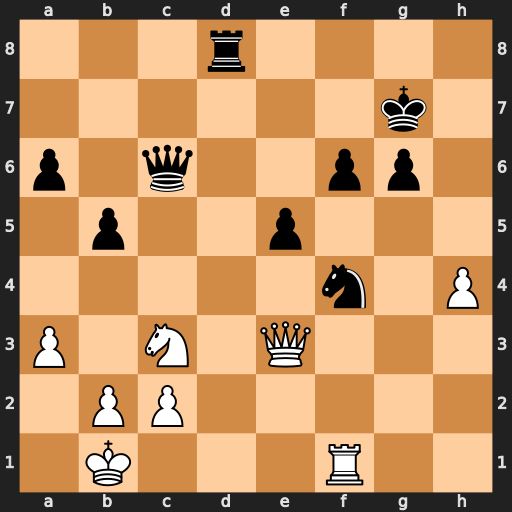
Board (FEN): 3r4/6k1/p1q2pp1/1p2p3/5n1P/P1N1Q3/1PP5/1K3R2
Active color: w
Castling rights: -
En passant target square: -
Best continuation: Rxf4 exf4 Qe7+ Kh6 Qxd8